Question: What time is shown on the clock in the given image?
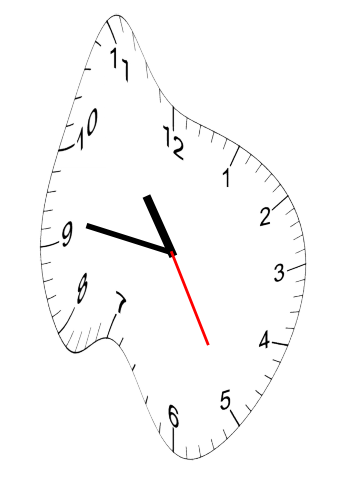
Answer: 10:46:25